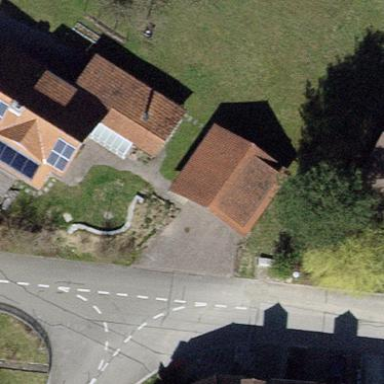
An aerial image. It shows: Detached building with gabled roof.